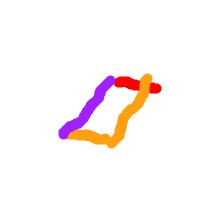
Shape: parallelogram